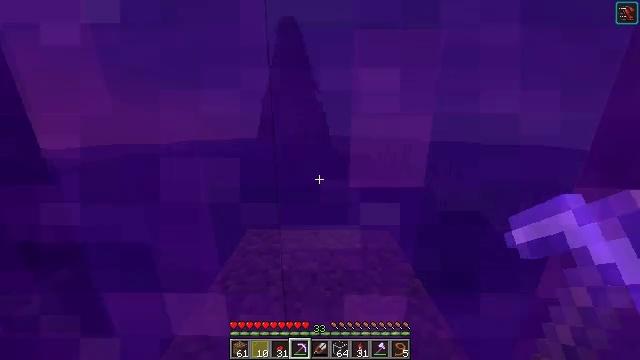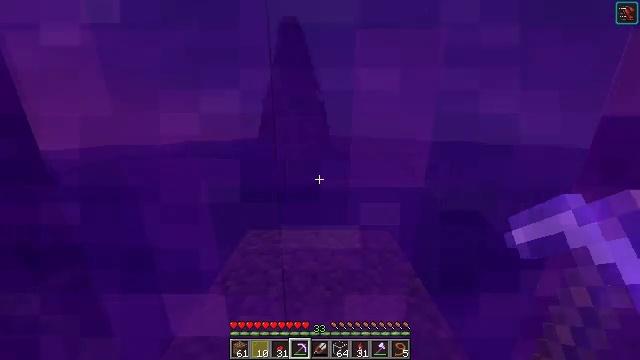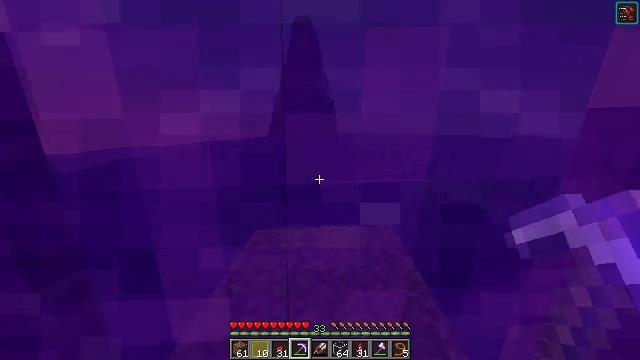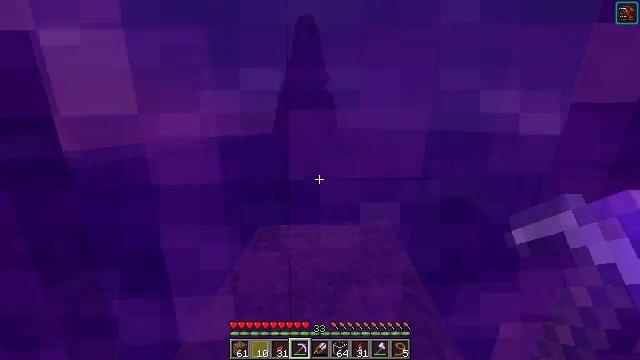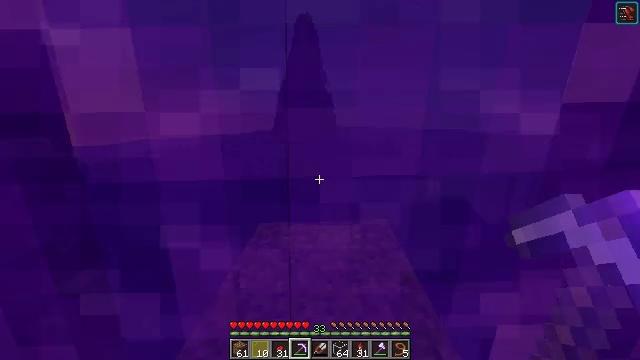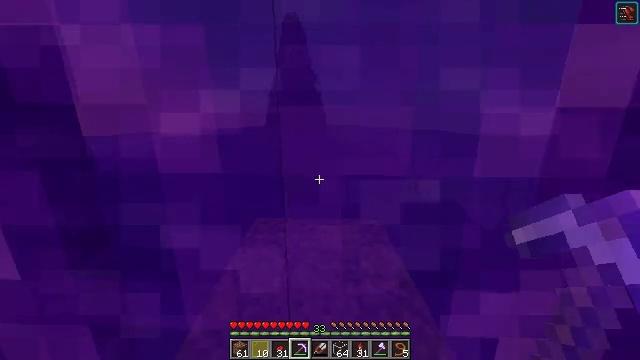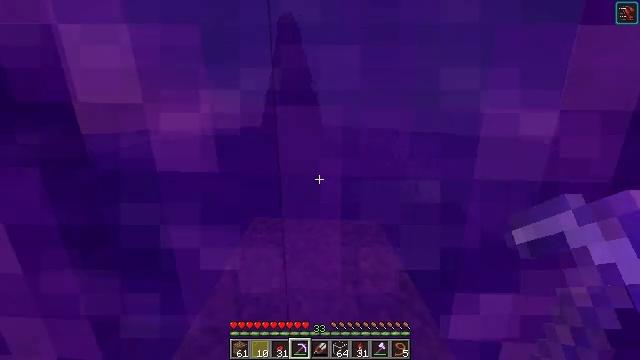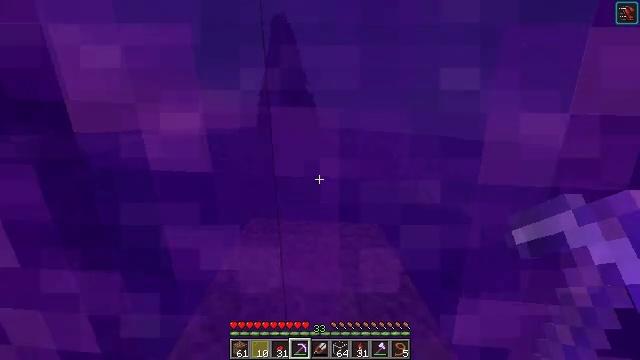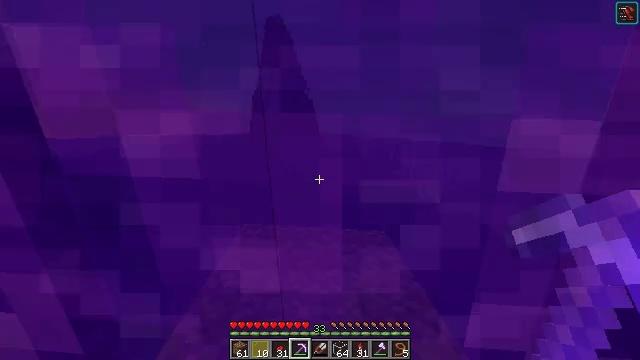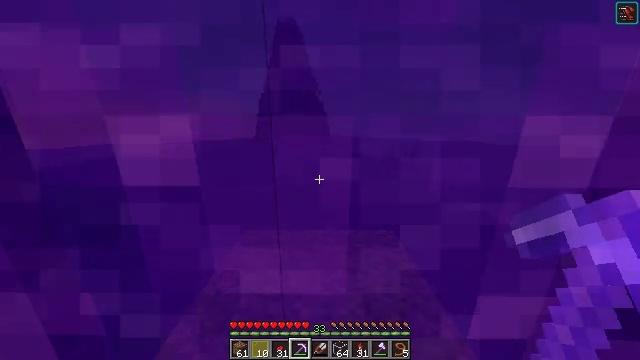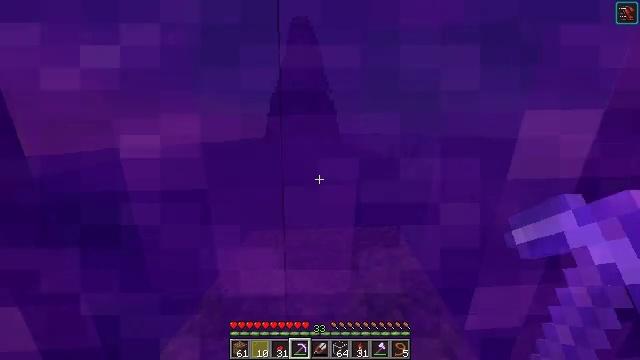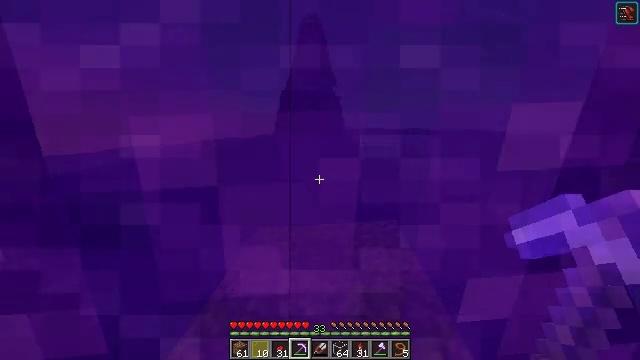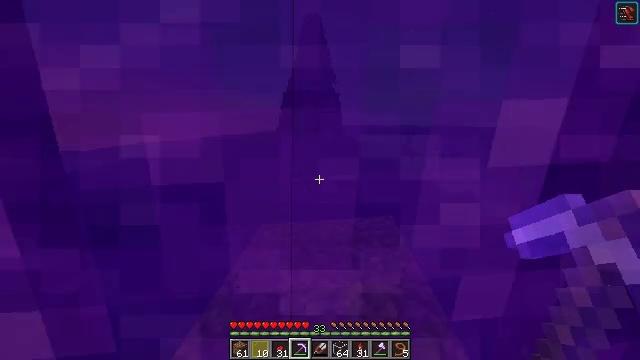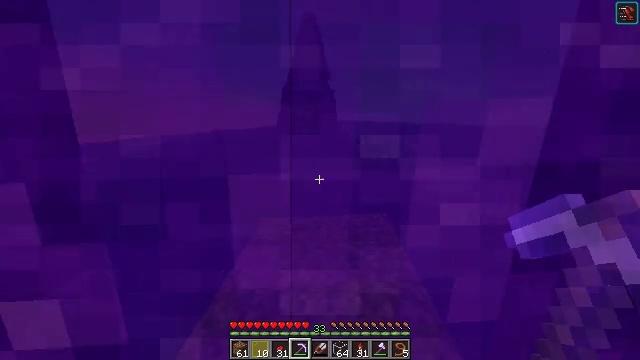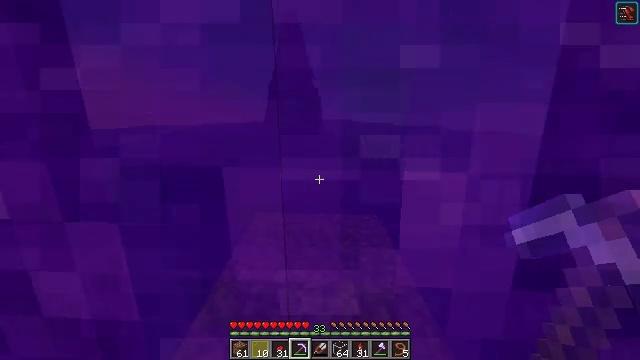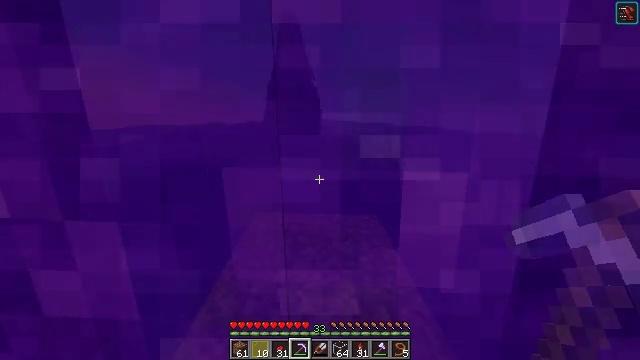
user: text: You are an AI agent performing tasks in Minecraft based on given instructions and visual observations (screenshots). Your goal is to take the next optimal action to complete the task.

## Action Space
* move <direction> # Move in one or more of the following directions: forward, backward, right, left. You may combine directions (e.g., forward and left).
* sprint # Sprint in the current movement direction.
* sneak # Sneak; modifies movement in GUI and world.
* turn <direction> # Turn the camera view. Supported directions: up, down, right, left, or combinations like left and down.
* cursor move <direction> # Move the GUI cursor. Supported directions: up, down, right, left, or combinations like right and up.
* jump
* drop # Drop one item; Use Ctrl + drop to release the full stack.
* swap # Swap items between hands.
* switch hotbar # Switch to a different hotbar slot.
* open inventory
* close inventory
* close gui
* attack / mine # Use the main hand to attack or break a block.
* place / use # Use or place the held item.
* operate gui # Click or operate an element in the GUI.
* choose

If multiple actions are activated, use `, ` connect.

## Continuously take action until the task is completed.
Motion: motion action
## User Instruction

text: Interact with the crafting table to make a honeycomb block from honeycombs.
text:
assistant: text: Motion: no_op
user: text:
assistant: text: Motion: no_op
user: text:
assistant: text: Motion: no_op
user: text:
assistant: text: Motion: no_op
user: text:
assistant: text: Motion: no_op
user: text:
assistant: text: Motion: no_op
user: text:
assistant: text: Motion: no_op
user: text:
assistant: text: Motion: no_op
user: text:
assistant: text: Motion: no_op
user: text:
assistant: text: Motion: no_op
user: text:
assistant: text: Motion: no_op
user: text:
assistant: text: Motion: no_op
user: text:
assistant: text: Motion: no_op
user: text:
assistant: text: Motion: no_op
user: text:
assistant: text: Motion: no_op
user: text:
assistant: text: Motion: no_op
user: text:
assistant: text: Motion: no_op
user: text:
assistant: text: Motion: no_op
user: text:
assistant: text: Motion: no_op
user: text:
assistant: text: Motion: no_op
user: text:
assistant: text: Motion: no_op
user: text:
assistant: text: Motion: no_op
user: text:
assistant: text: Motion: no_op
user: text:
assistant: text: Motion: no_op
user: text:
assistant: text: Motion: no_op
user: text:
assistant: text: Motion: no_op
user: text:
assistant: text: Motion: no_op
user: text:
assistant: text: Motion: no_op
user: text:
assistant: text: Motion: no_op
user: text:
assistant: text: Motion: no_op